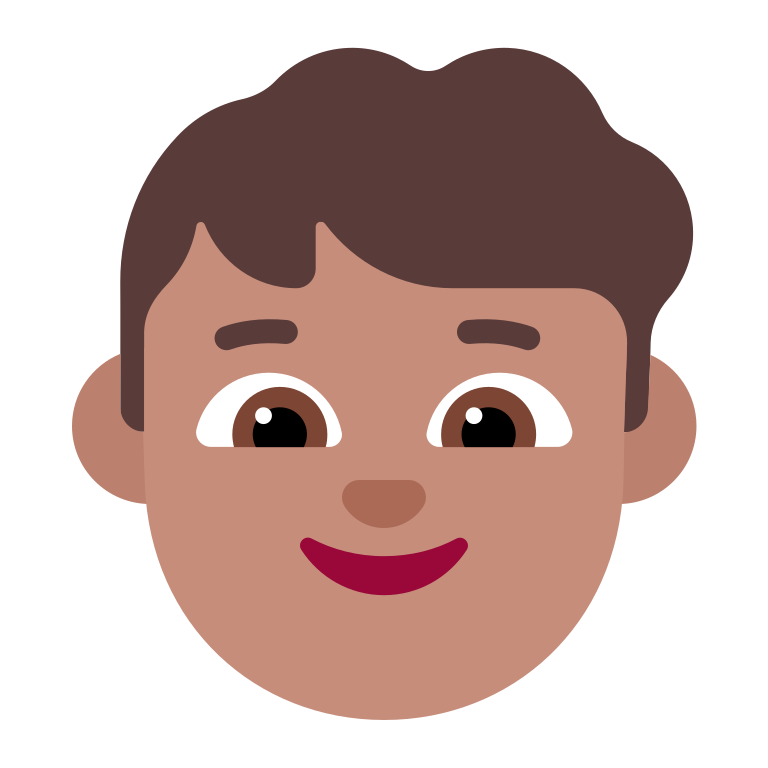
boy flat